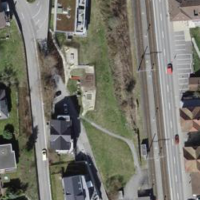
EUNIS habitat code: 54
Species observed at this site:
Cornu aspersum